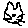
Label: cat